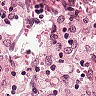
Metastatic tissue present: no